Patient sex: M
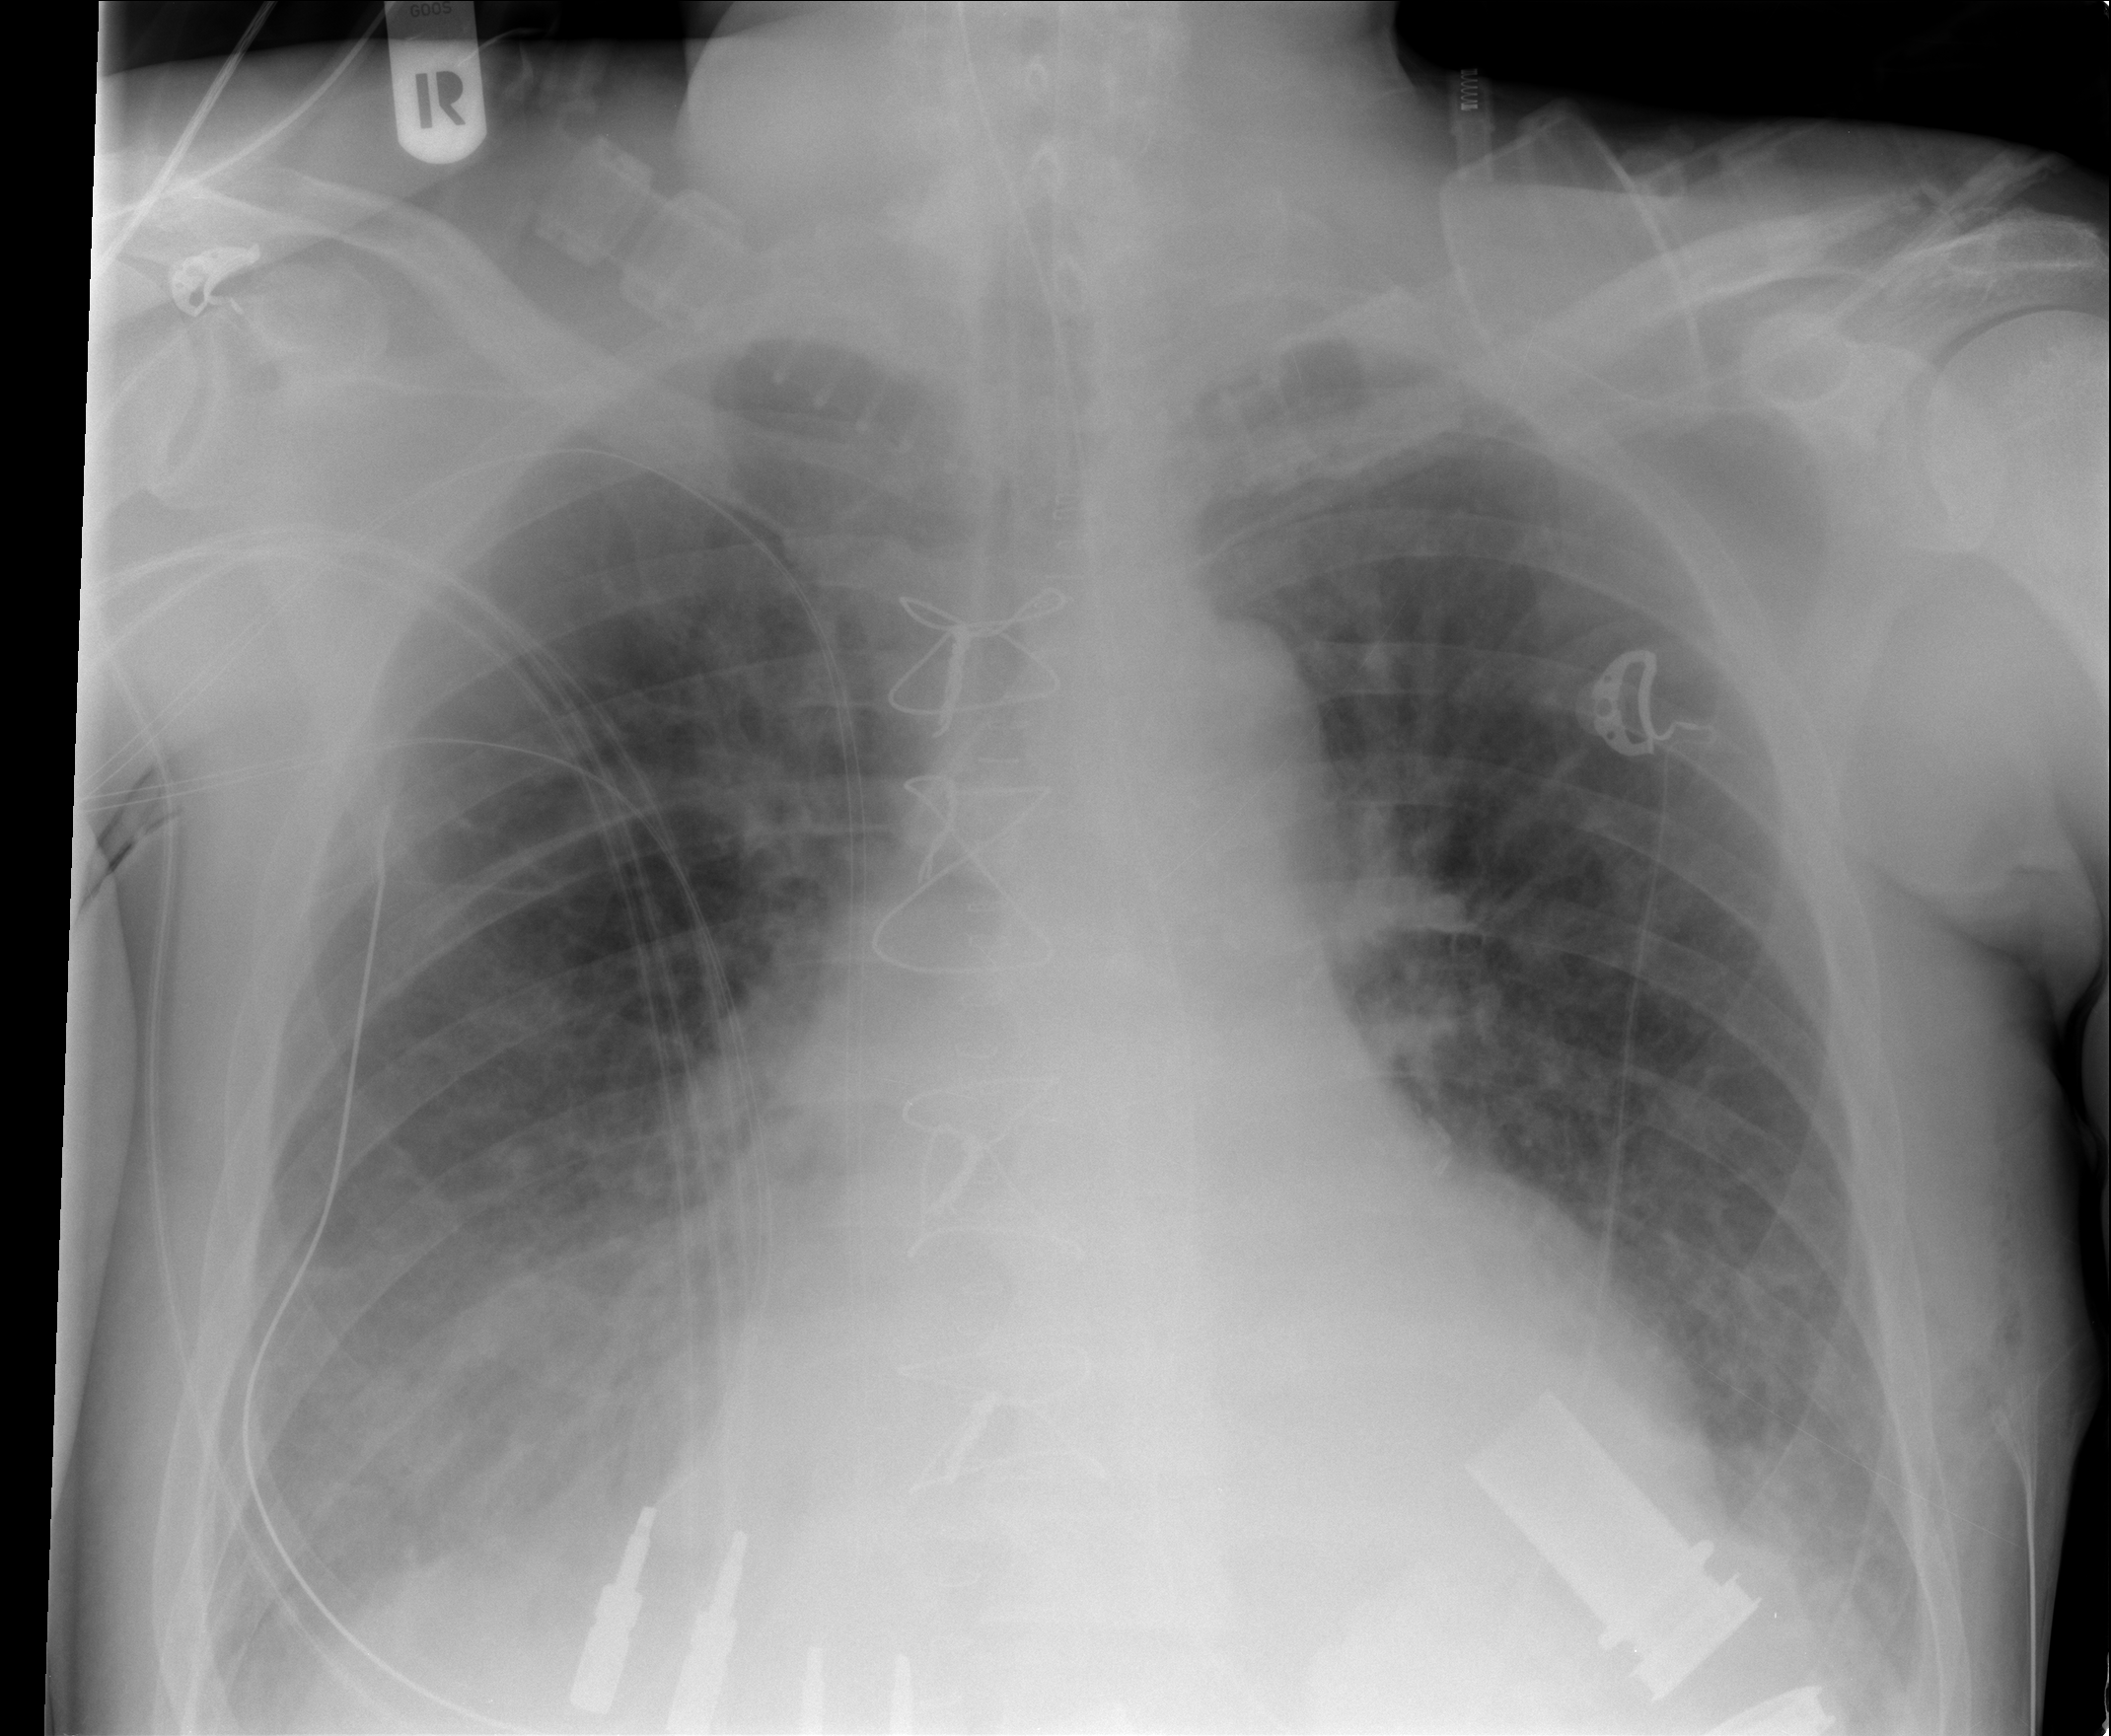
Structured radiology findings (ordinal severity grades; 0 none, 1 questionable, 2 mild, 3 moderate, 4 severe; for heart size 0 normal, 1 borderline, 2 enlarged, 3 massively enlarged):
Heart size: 2
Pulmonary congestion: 3
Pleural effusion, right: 2
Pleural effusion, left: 2
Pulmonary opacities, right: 0
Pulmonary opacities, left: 0
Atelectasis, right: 2
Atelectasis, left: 2